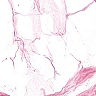
Metastatic tissue present: no